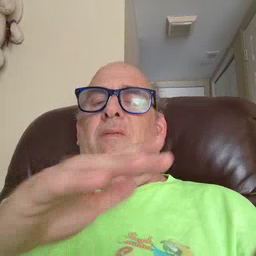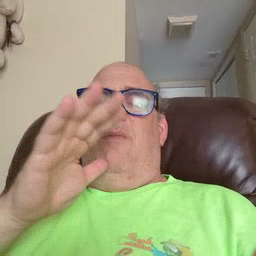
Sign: farm